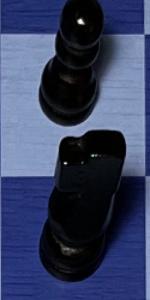
Label: Knight_Black